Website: macys
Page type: customer-info-address
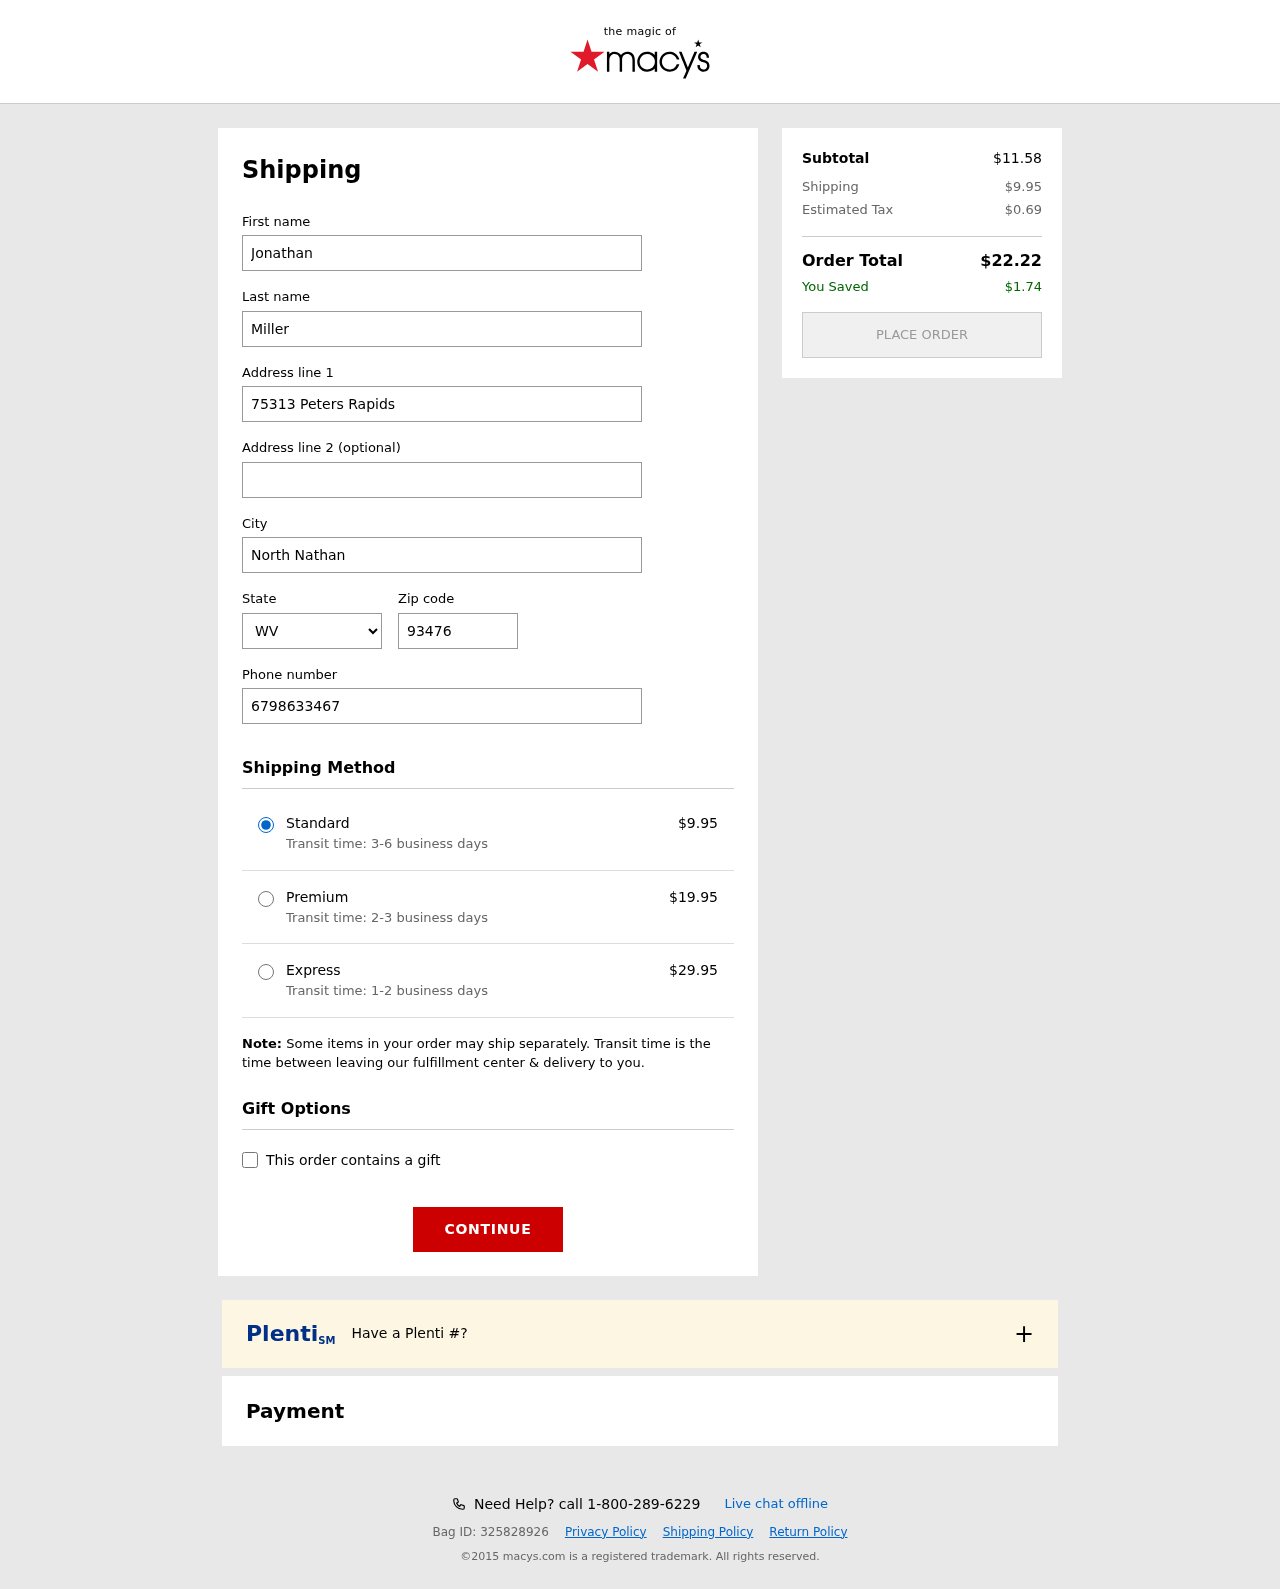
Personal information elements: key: PII_CITY
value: North Nathan
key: PII_FIRSTNAME
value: Jonathan
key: PII_LASTNAME
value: Miller
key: PII_PHONE
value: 6798633467
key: PII_POSTCODE
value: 93476
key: PII_STATE_ABBR
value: WV
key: PII_STREET
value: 75313 Peters Rapids
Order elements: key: ORDER_SHIPPING_COST
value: $9.95
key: ORDER_SHIPPING_COST_PREMIUM
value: $19.95
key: ORDER_SHIPPING_COST_EXPRESS
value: $29.95
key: ORDER_SUBTOTAL
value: $11.58
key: ORDER_TAX
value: $0.69
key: ORDER_TOTAL
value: $22.22
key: ORDER_SAVINGS
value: $1.74